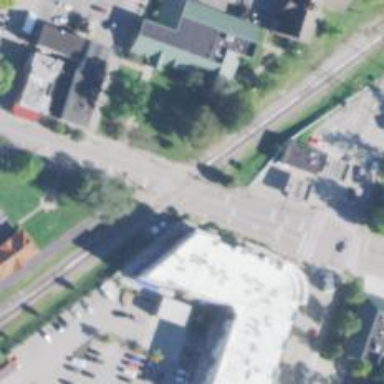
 lined with retail stores on both sides."